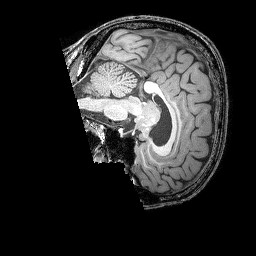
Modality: T1w
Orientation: sagittal
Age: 58
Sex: male
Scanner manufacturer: siemens
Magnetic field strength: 3 T
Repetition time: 2.25 s
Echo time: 0.00415 s